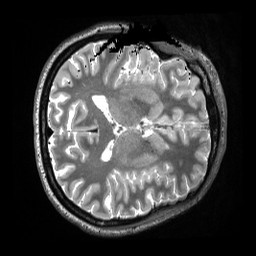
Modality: T2w
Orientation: axial
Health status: healthy
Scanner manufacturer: siemens
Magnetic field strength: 3 T
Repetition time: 3.2 s
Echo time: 0.563 s